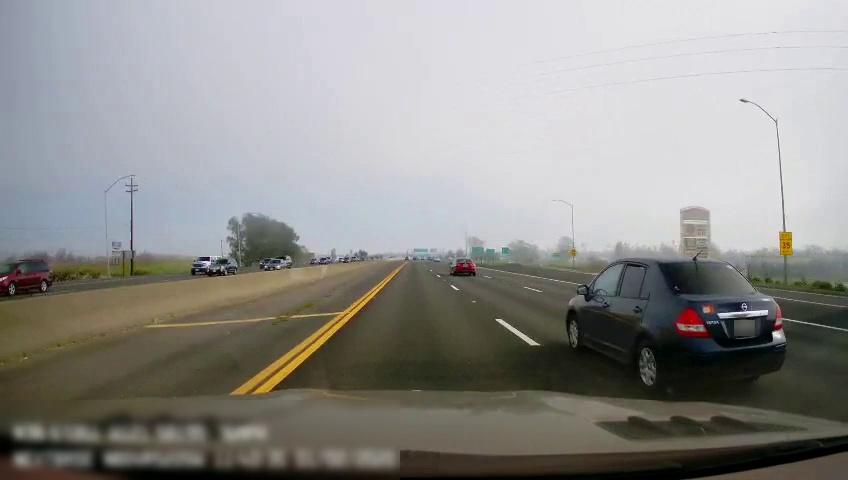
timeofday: Day
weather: Sunny
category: Drivable Space
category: Vehicles | SUV
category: Vehicles | SUV
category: Vehicles | SUV
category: Vehicles | SUV
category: Vehicles | SUV
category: Vehicles | Car
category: Drivable Space
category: Vehicles | Car
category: Vehicles | Car
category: Lanes | Opposite Lane
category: Lanes | Opposite Lane
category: Lanes | Current Lane
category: Lanes | Current Lane
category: Lanes | Alternate Lane
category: Lanes | Alternate Lane
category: Lanes | Alternate Lane
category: Lanes | Alternate Lane
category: Traffic | Signs
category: Traffic | Signs
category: Traffic | Signs
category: Traffic | Signs
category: Traffic | Signs